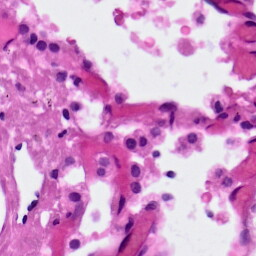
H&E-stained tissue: Lung